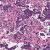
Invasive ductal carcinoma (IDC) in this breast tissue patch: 1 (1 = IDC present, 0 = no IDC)